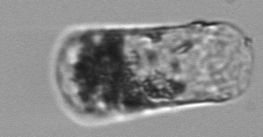
Label: Guinardia_flaccida